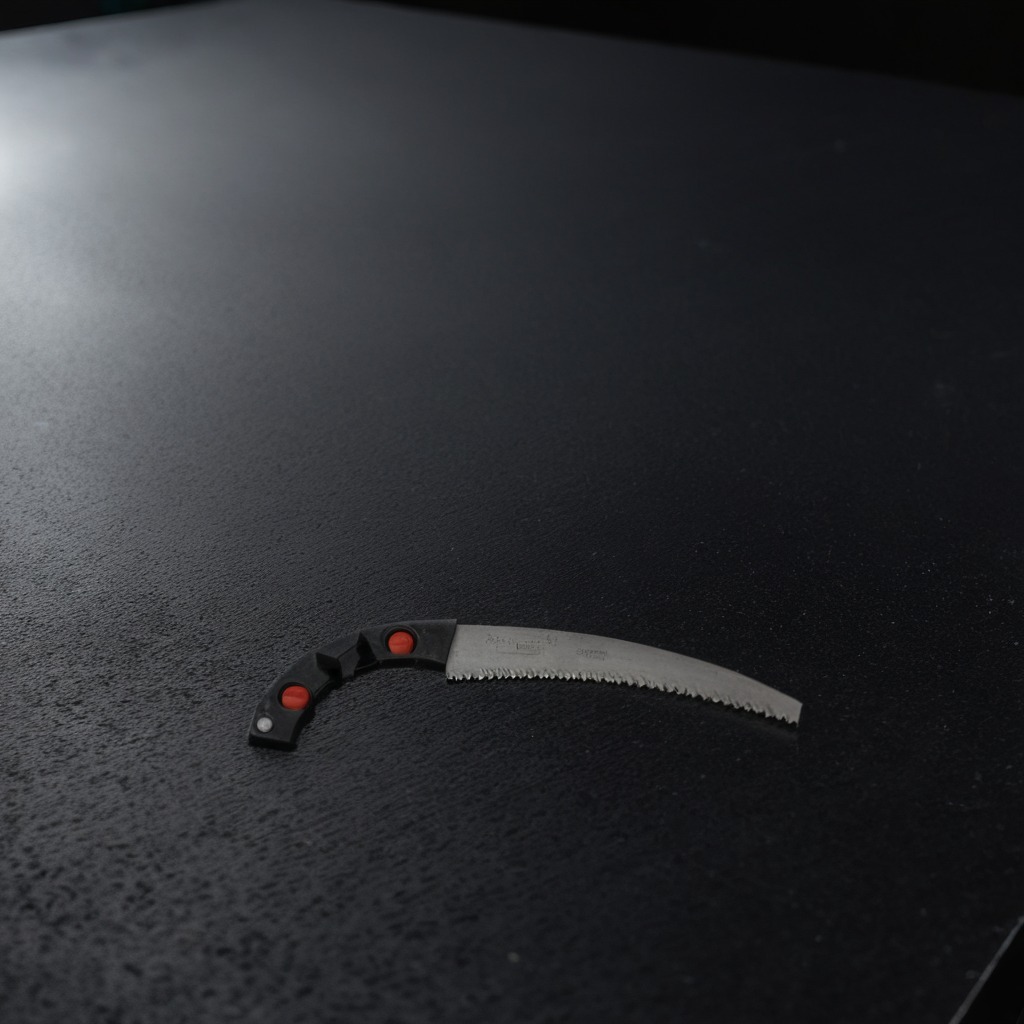
A metal saw lies on the granite tabletop.